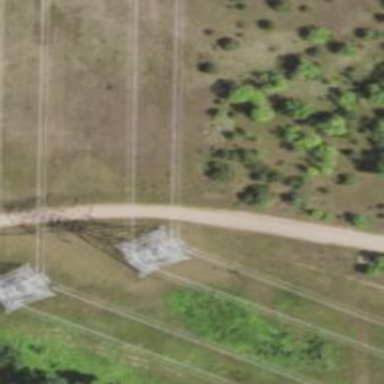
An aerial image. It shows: Lattice structure tower used for power transmission.